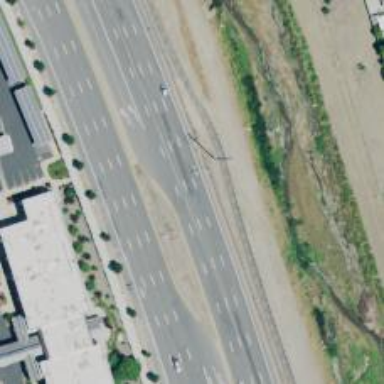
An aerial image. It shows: This image shows trunk highway that functions as expressway.